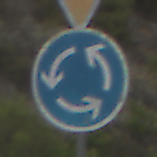
Verkehrszeichen: Kreisverkehr
Zusatzzeichen oben: VorfahrtGewaehren
Umgebung: Outdoor, Nature
Tageszeit: Midday
Wetter: Overcast
Licht: Natural
Jahreszeit: NotSpecified
Kontrast: LowContrast